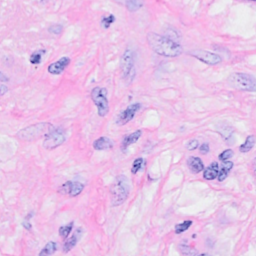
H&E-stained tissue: Breast